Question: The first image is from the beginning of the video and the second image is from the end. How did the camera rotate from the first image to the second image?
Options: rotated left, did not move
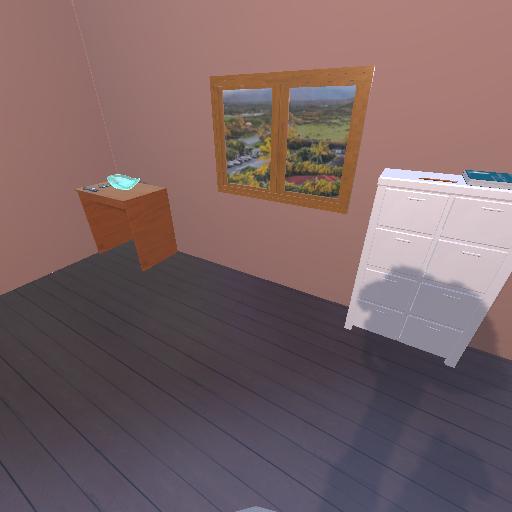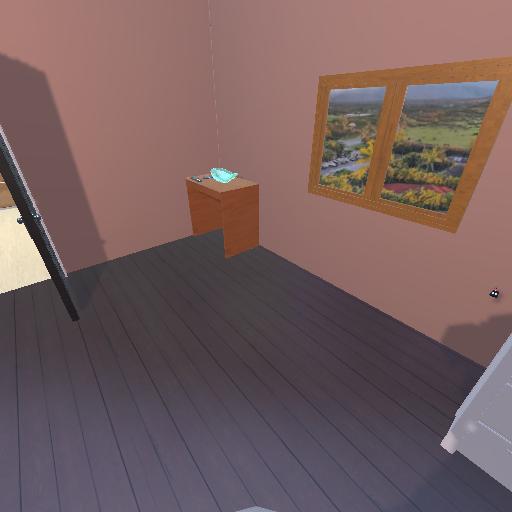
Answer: rotated left